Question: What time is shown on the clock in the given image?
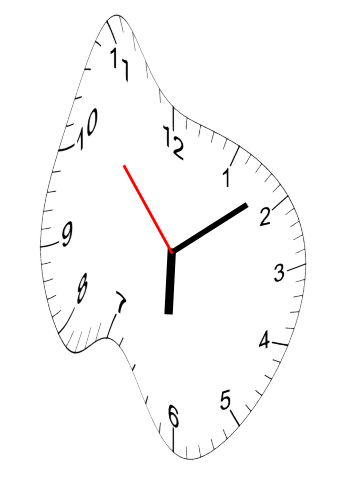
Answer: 06:08:53